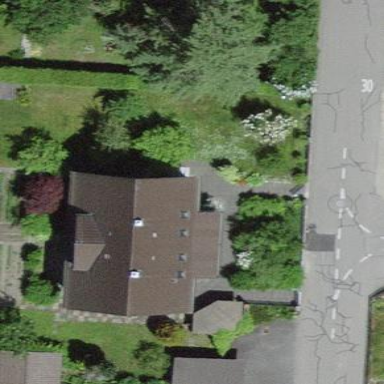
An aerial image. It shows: Terrace-style building with gabled roof.